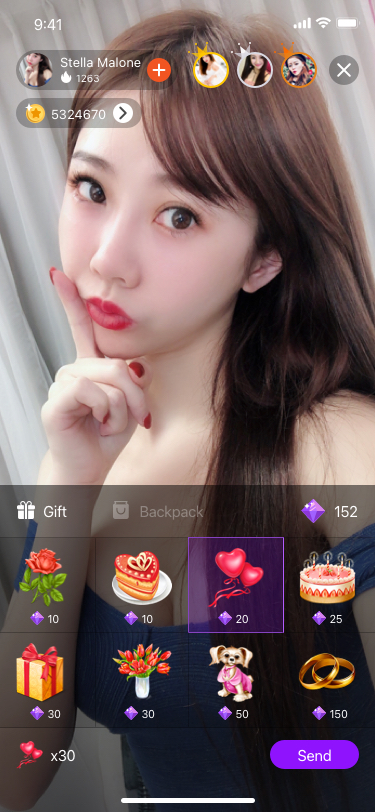
Text in this UI design:
Stella Malone
1263
5324670
10
30
30
50
150
10
20
25
x30
152
Gift
Backpack
Send